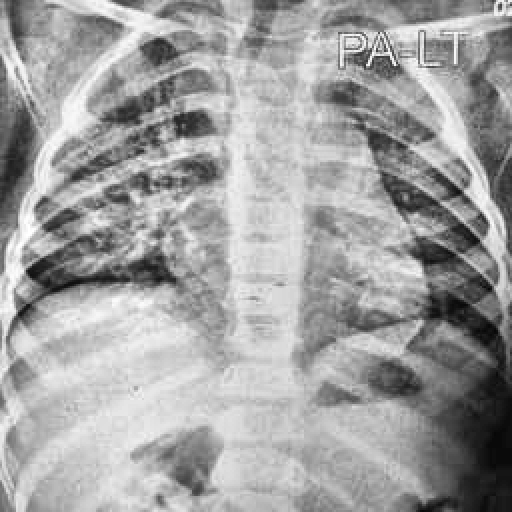
Finding: TUBERCULOSIS